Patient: sex F, age 29
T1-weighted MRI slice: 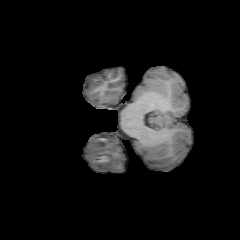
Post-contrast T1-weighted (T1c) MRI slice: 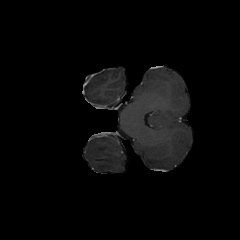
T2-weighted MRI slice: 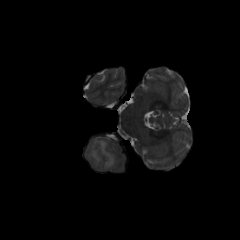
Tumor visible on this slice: yes
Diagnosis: Astrocytoma, IDH-mutant
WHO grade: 2